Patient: sex F, age 69
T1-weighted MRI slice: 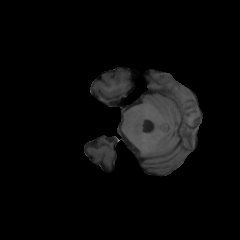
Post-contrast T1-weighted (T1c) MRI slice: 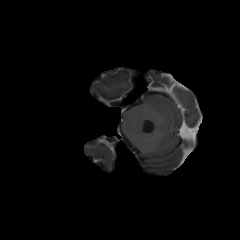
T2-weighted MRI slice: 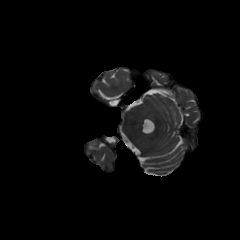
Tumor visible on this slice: no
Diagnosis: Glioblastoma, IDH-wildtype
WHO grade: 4